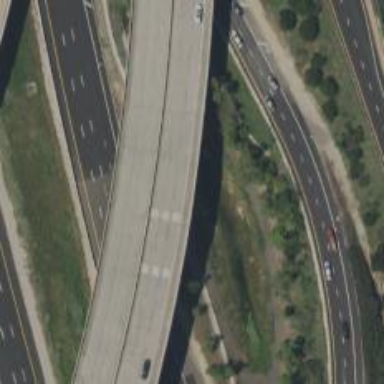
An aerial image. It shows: Primary highway bridge over expressway.